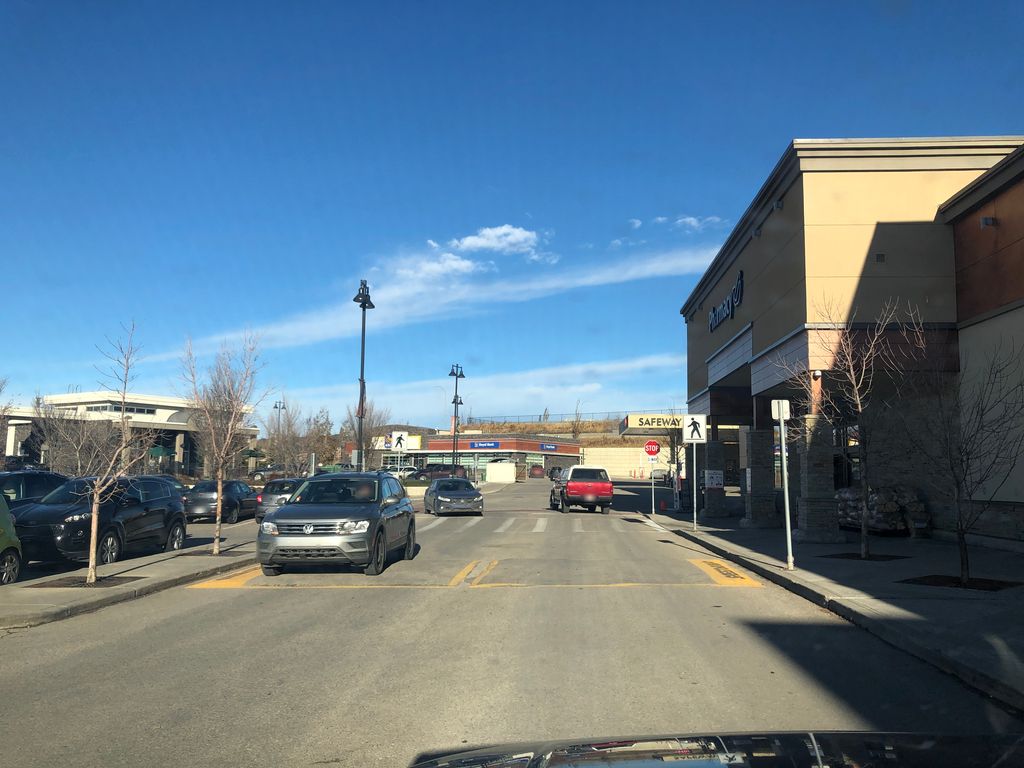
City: calgary